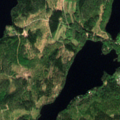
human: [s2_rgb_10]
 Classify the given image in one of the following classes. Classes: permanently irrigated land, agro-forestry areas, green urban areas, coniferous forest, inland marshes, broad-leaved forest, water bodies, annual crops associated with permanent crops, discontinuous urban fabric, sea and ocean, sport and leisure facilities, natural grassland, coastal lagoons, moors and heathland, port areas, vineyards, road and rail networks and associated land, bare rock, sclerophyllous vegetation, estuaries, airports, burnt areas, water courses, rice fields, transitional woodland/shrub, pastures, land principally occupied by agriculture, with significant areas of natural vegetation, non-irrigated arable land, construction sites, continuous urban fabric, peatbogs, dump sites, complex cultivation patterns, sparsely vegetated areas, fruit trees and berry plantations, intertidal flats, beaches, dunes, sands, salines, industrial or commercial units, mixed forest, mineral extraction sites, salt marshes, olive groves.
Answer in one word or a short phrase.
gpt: discontinuous urban fabric, coniferous forest, mixed forest, water bodies